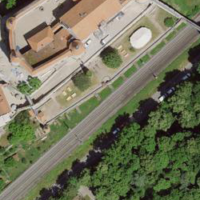
EUNIS habitat code: 54
Species observed at this site:
Corvus corone
Podiceps cristatus
Turdus philomelos
Fulica atra
Buteo buteo
Sylvia atricapilla
Phylloscopus collybita
Larus michahellis
Gallinula chloropus
Alauda arvensis
Cygnus olor
Luscinia megarhynchos
Phoenicurus ochruros
Columba livia
Picus viridis
Acrocephalus scirpaceus
Riparia riparia
Cyanistes caeruleus
Anas platyrhynchos
Sturnus vulgaris
Chloris chloris
Fringilla coelebs
Passer domesticus
Coloeus monedula
Carduelis carduelis
Turdus merula
Columba palumbus
Phalacrocorax carbo
Parus major
Hirundo rustica
Milvus migrans
Phylloscopus trochilus
Motacilla alba
Delichon urbicum